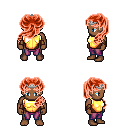
a pixel art fantasy rpg character, male body template, human, dark skin, gold chest armor, magenta pants, red princess hairstyle, silver tiara, leather bracers, four views (front, back, left, right), 2x2 character sprite sheet, small pixel art, hard edges, no anti-aliasing